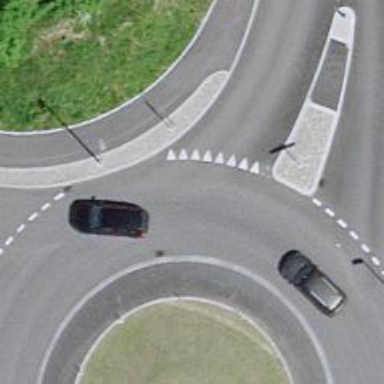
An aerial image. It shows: Road with "give way" sign.